Question: # update, solved
I have the following 2 array's (with the same length), I want to display these values in a table. The problem is he prints just my first array ($gPositionStudents) and not the values of array $gPositionInternships.
The goal is to link each student to a different internship, but I know there is no relationship between these two array's. I'm looking for a function that can shift these 2 array's so that each time I shift the student has a other internship.
Importend to know, I did a small modification on array $gStartPositionInternship, I made this array equal in size as the length of array $gStartPositionStudents. With following code:
'enter code here'// Make items in $gStartPositionInternships as long as array $gStartPositionStudents
$gStartPositionInternships = array_pad($internships, $lengthStudentArray, 'null');
I included my current output, see image:

'''
enter code here// Make table
$header = array();
$header[] = array('data' => 'Internship');
$header[] = array('data' => 'UGentID');
// this big array will contains all rows
// global variables.
global $gStartPositionStudents;
global $gStartPositionInternships;
$rows = array();
foreach($gStartPositionStudents as $value) {
foreach($gStartPositionInternships as $key=>$value2) {
// each loop will add a row here.
$row = array();
// build the row
$row[] = array('data' => $value[0]['value']);
$row[] = array('data' => $value2);
}
// add the row to the "big row data (contains all rows)
$rows[] = array('data' => $row);
}
$output = theme('table', $header, $rows);
return $output;
'''
var_dump of $gPositionStudents
'''
array(148) {
[0]=>
array(1) {
[0]=>
array(1) {
["value"]=>
string(6) "804868"
}
}
[1]=>
array(1) {
[0]=>
array(1) {
["value"]=>
string(6) "804869"
}
}
[2]=>
array(1) {
[0]=>
array(1) {
["value"]=>
string(6) "705169"
}
}
[3]=>
array(1) {
[0]=>
array(1) {
["value"]=>
string(6) "805148"
}
}
[4]=>
array(1) {
[0]=>
array(1) {
["value"]=>
string(6) "702342"
}
}
[5]=>
array(1) {
[0]=>
array(1) {
["value"]=>
string(6) "803176"
}
}
[6]=>
array(1) {
[0]=>
array(1) {
["value"]=>
string(6) "706651"
}
}
[7]=>
array(1) {
[0]=>
array(1) {
["value"]=>
string(6) "706333"
}
}
[8]=>
array(1) {
[0]=>
array(1) {
["value"]=>
string(6) "806026"
}
}
[9]=>
array(1) {
[0]=>
array(1) {
["value"]=>
string(6) "702808"
}
}
'''
var_dump of: $gPositionInternships
'''
array(148) {
[0]=>
string(18) "Pcv (campus Aalst)"
[1]=>
string(53) "Mss ( Privaatpraktijk kinesitherapie Walravens Marc )"
[2]=>
string(54) "Mss ( Privaatpraktijk kinesitherapie Peeters Stefaan )"
[3]=>
string(35) "psychiatrie (campus Vercruysselaan)"
[4]=>
string(39) "interne geneeskunde (campus Loofstraat)"
[5]=>
string(40) "interne geneeskunde (campus Kennedylaan)"
[6]=>
string(29) "heelkunde (campus Loofstraat)"
[7]=>
string(30) "heelkunde (campus Kennedylaan)"
[8]=>
string(33) "heelkunde (campus Vercruysselaan)"
[9]=>
string(38) "logopedie (groepspraktijk Logomatopee)"
[10]=>
string(41) "logopedie (Koninklijk Instituut Spermali)"
[11]=>
string(34) "Fysieke activiteit (To Walk Again)"
[12]=>
string(53) "algemene en plastische heelkunde ( AZ AZ Oudenaarde )"
[13]=>
string(38) "dermatologie (campus Maria Middelares)"
[14]=>
string(29) "NKO (campus Maria Middelares)"
[15]=>
string(38) "dermatologie (campus Maria Middelares)"
[16]=>
string(38) "Fysieke activiteit (Beweegkamp Vlabus)"
[17]=>
string(43) "Hoofdverpleegkundige ( UZ UZ Gent Urologie)"
[18]=>
string(66) "Opleidingscoordinator ( Onderwijsinstelling Arteveldehogeschool )"
[19]=>
string(90) "Verpleegkundig Specialist ( UMC Universitair Medisch Centrum Universitair Medisch Centrum)"
[20]=>
string(31) "Mss ( AZ Nikolaas campus Hamme)"
[21]=>
string(74) "Mss ( Privaatpraktijk kinesitherapie Cuigniez Pascale PR Cuigniez Pascale)"
'''
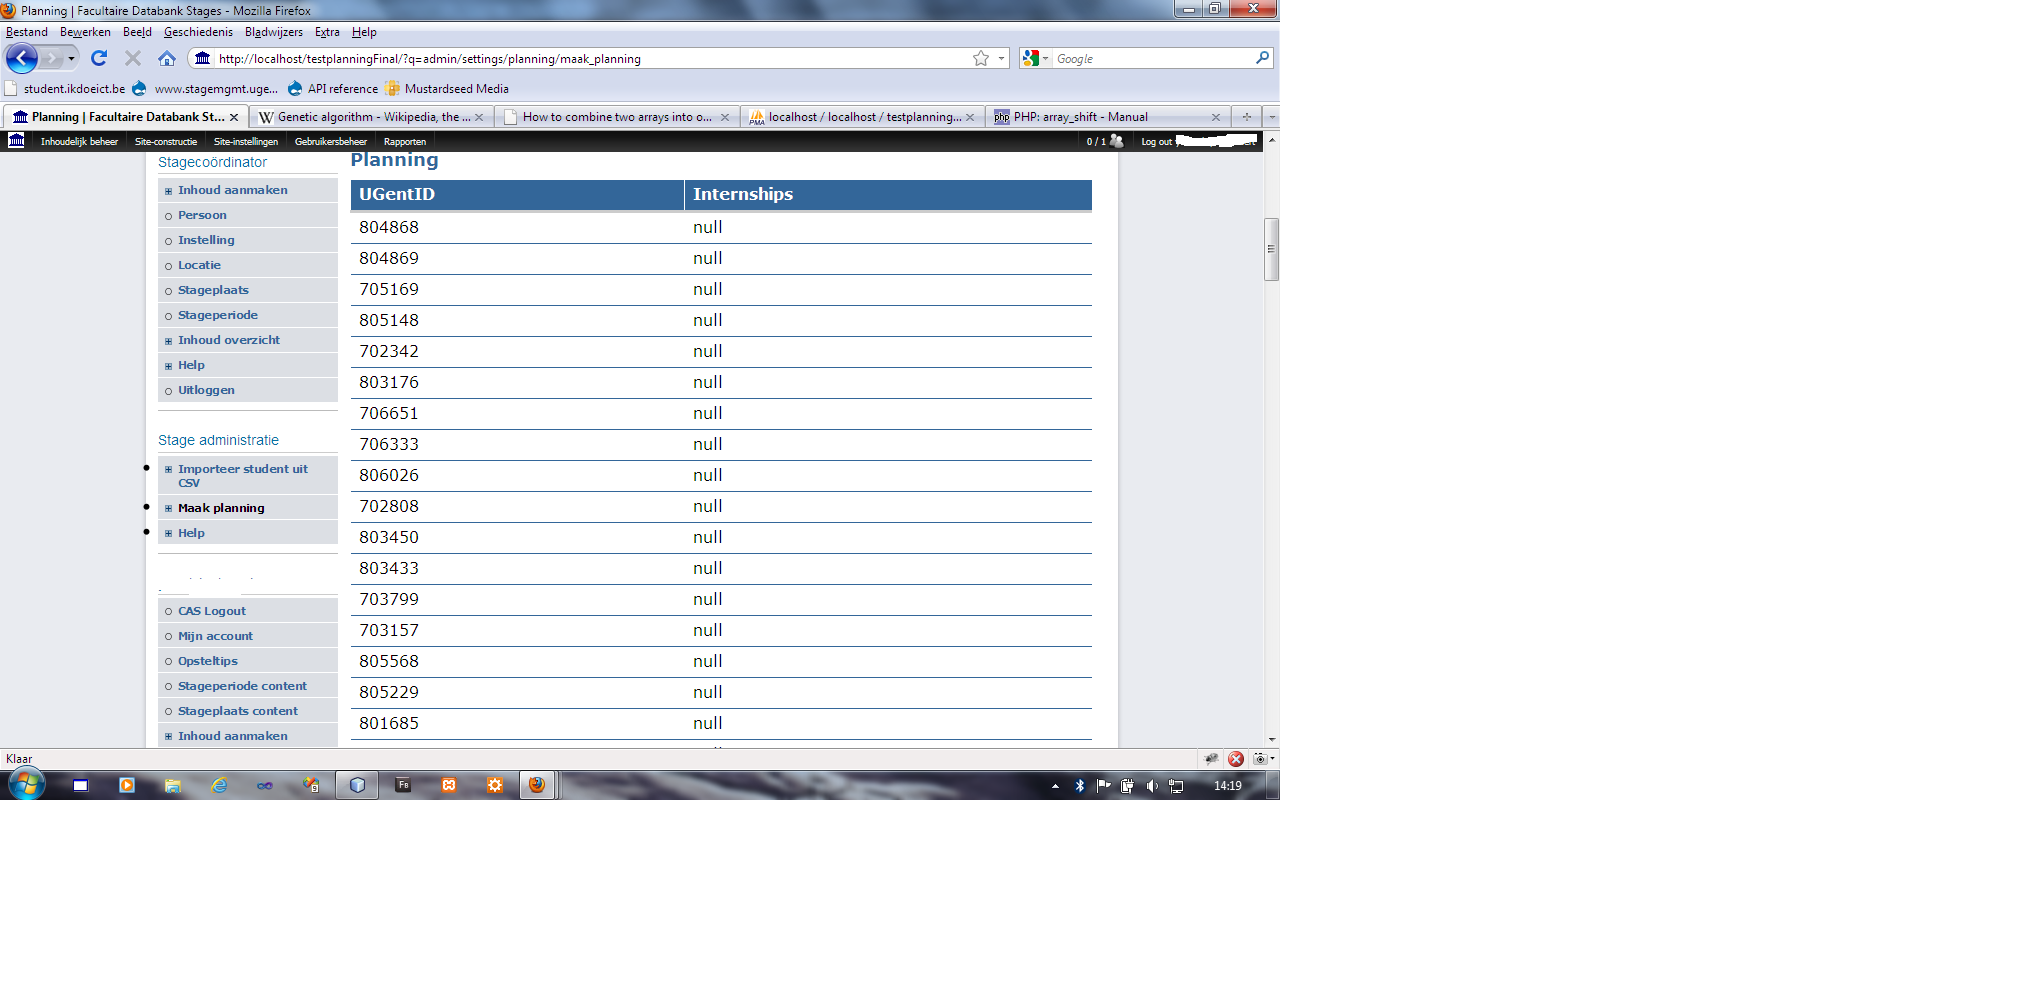
Answer: $rows[] assignment is inside the nested loop - it looks suspicious to me. Try to put that assignment after the nested loop, like this:
'''
foreach($studentUGentID as $key=>$value) {
foreach($internshipNaam as $key2=>$value2) {
...
}
// add the row to the "big row data (contains all rows)
$rows[] = array('data' => $row);
}
'''